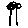
Label: tree